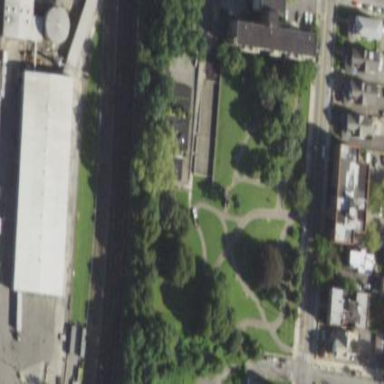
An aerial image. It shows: Park.